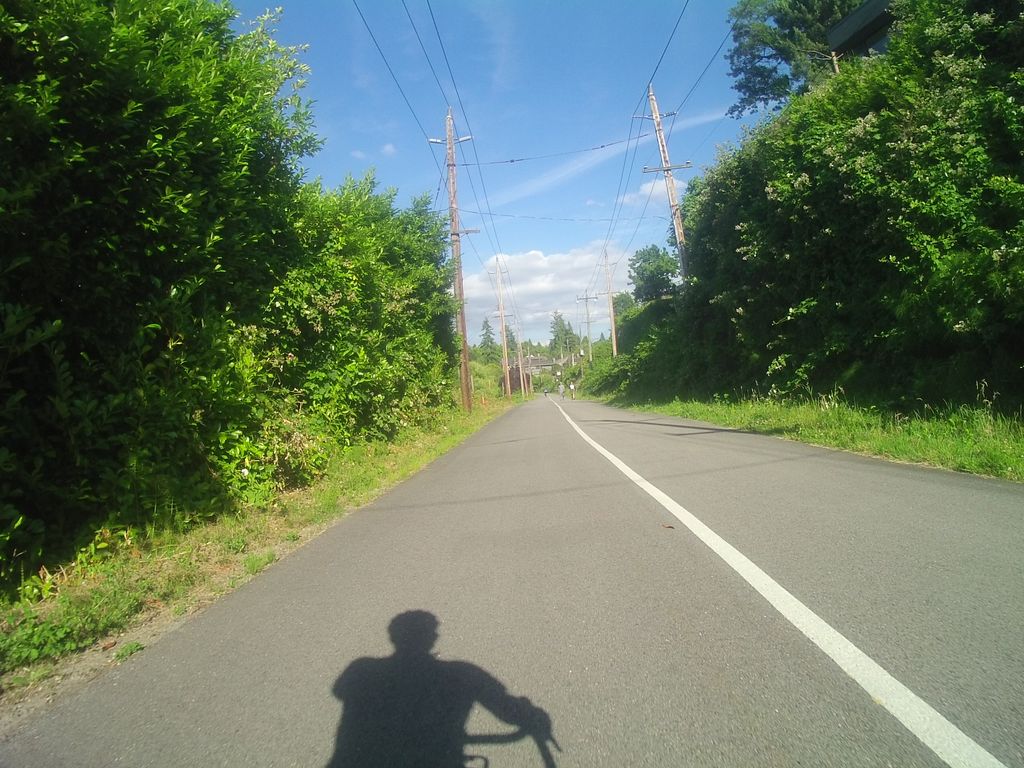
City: vancouver